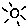
Label: sun